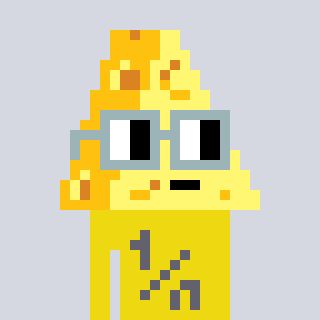
a pixel art character with square dark gray glasses, a cheese-shaped head and a yellow-colored body on a cool background